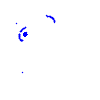
Particle: electron